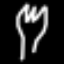
Label: fork